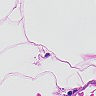
Metastatic tissue present: no